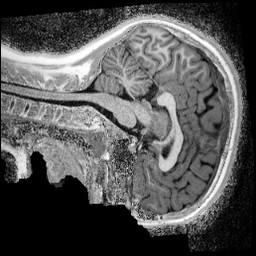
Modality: UNIT1_denoised
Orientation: sagittal
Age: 13
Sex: male
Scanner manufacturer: siemens
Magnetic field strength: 3 T
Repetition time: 4 s
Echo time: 0.00299 s